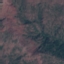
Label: HerbaceousVegetation